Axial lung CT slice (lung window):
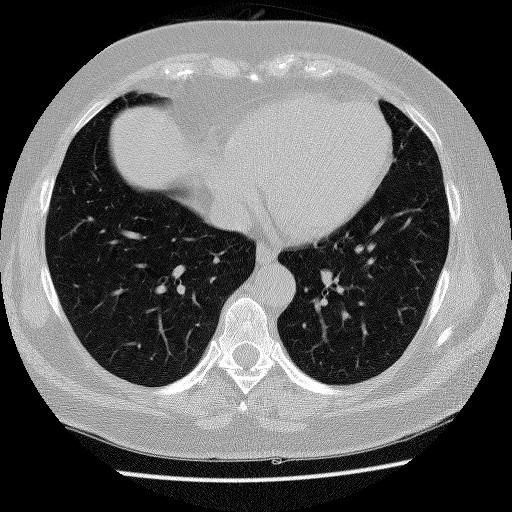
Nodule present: no